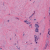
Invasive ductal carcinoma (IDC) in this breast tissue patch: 1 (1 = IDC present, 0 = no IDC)